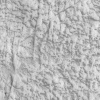
Atmospheric dust classification: not_dusty